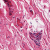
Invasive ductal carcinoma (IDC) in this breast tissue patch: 0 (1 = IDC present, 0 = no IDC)